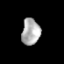
Tissue: prostate
Cell type: T cells
Senescence score: 0.2875
Nuclear area (px): 472
Mean DAPI intensity: 176.549